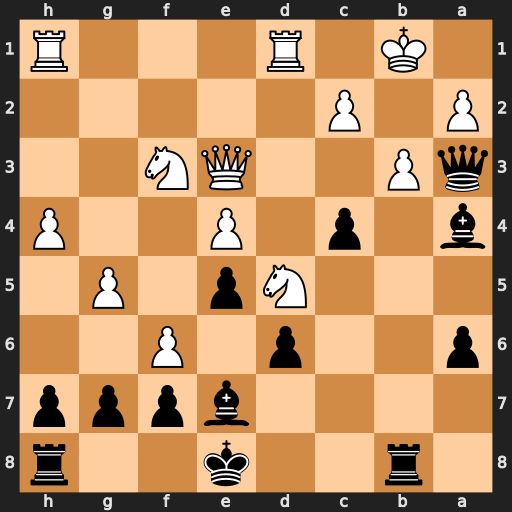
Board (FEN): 1r2k2r/4bppp/p2p1P2/3Np1P1/b1p1P2P/qP2QN2/P1P5/1K1R3R
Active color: b
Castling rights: k
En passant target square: -
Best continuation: cxb3 axb3 Bxb3 cxb3 Rxb3+ Qxb3 Qxb3+